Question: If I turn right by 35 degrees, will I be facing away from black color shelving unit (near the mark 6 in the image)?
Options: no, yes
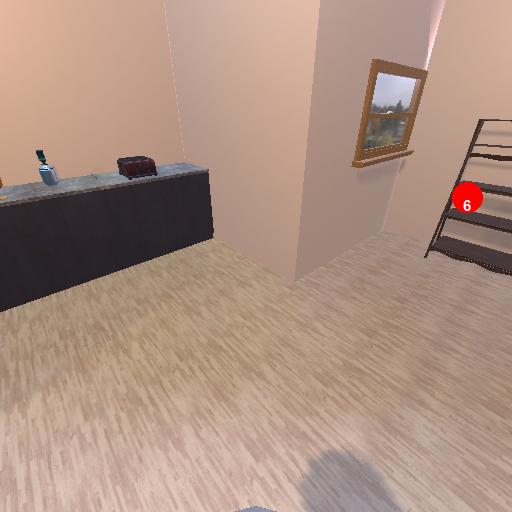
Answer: no